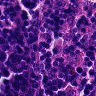
Metastatic tissue present: no